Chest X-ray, PA view. Patient: 13 years old, sex M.
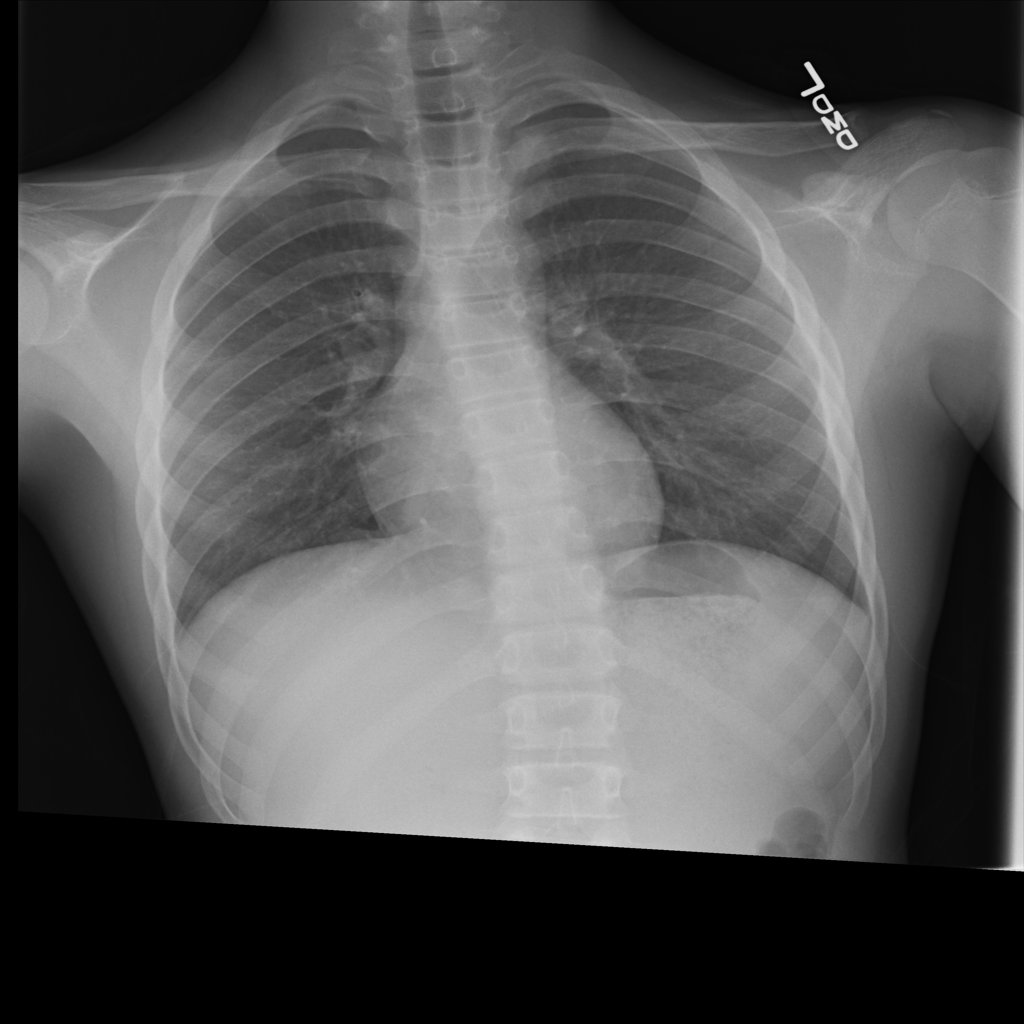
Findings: No Finding